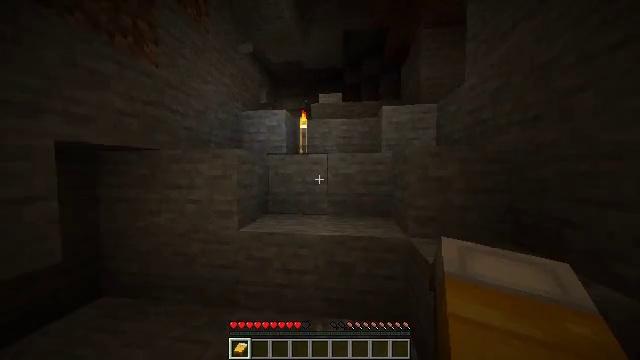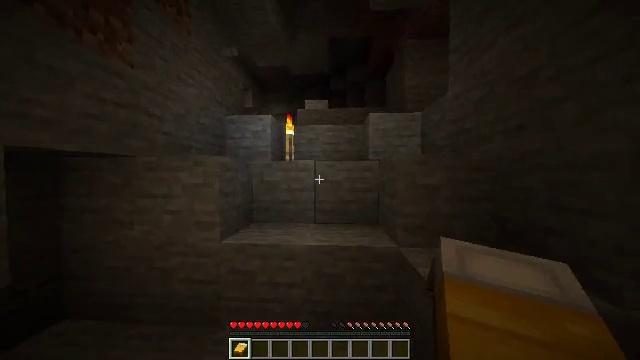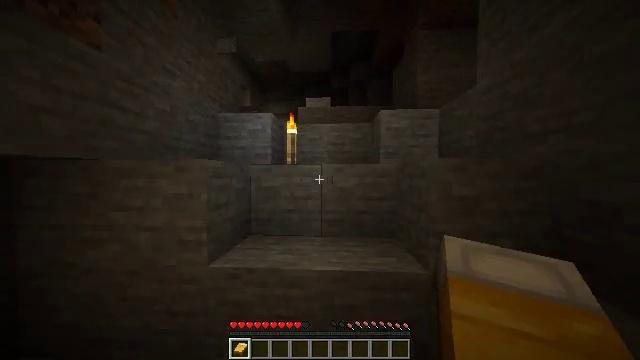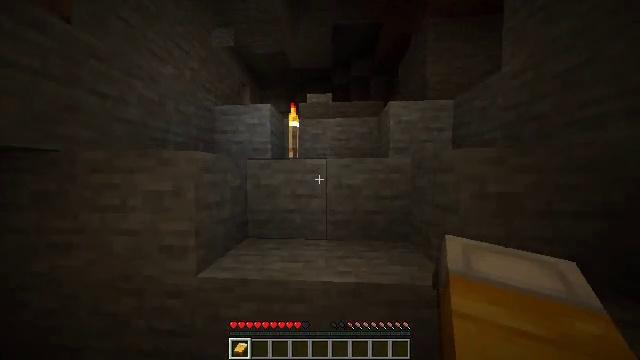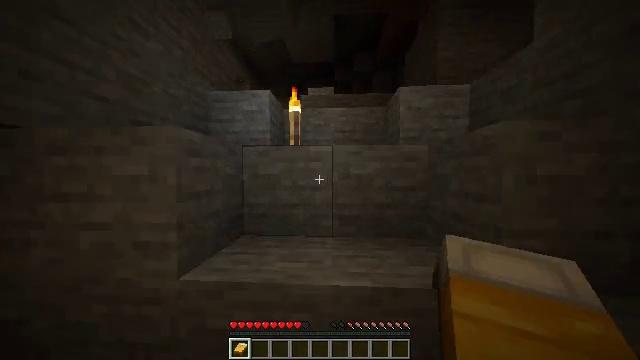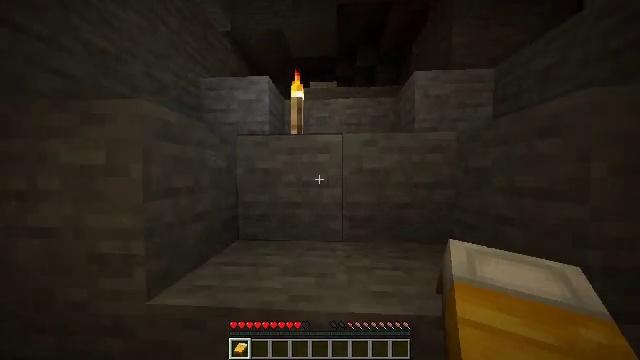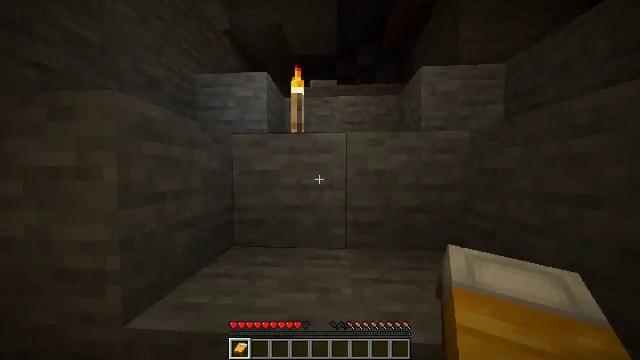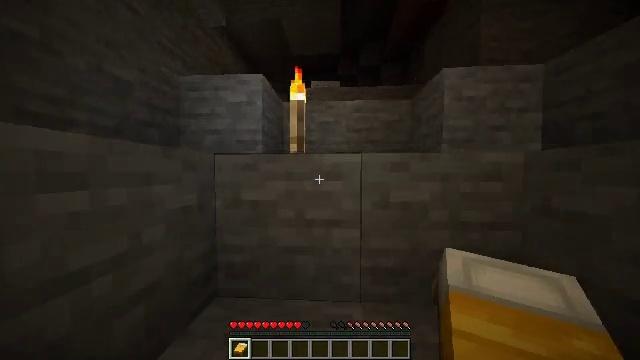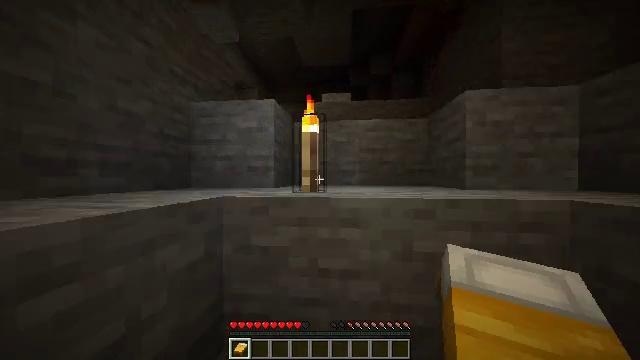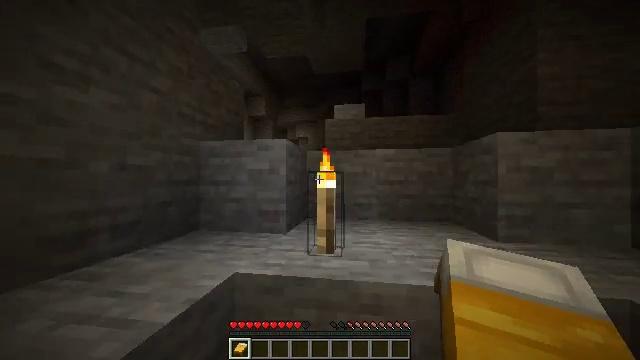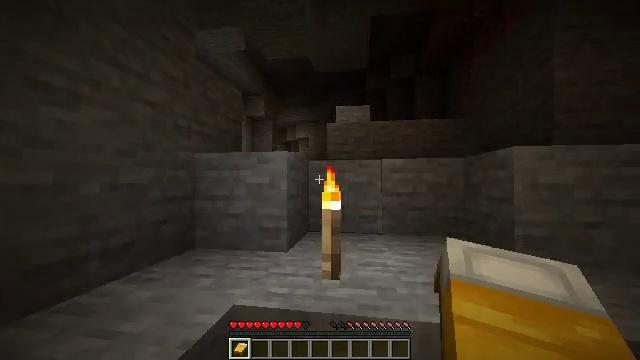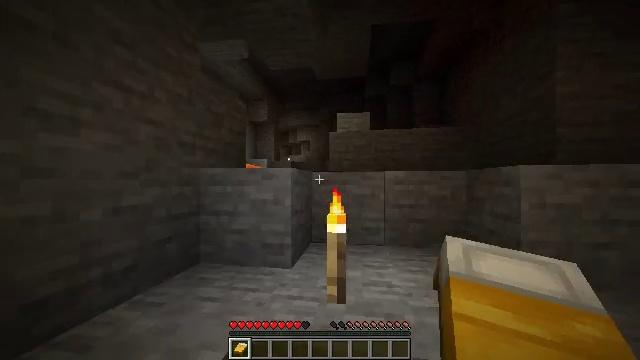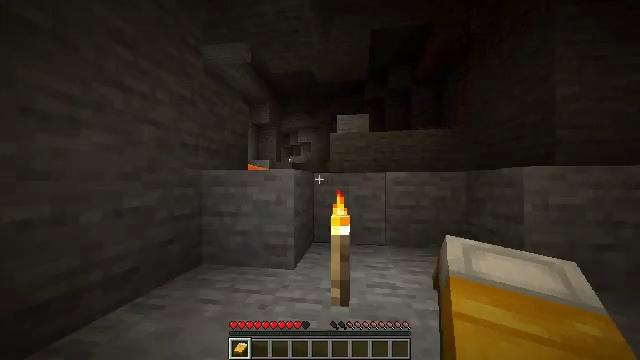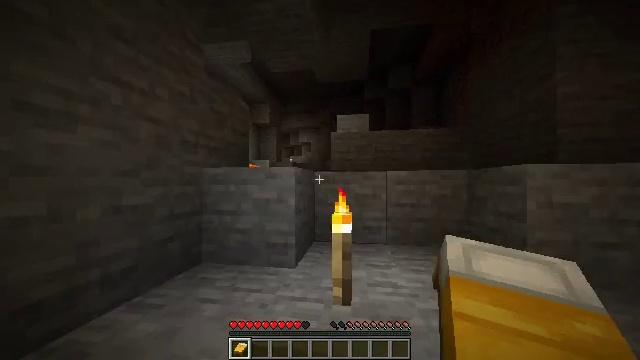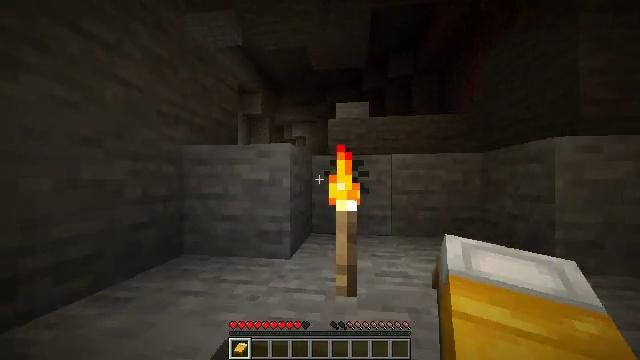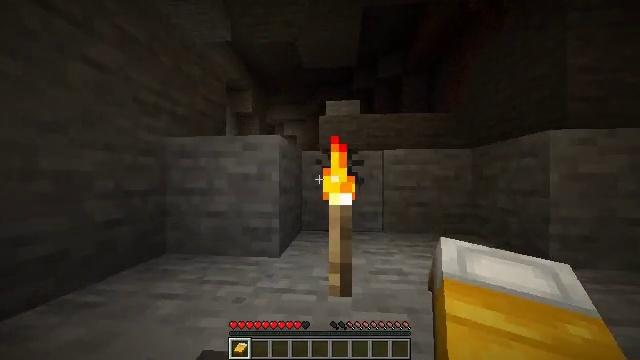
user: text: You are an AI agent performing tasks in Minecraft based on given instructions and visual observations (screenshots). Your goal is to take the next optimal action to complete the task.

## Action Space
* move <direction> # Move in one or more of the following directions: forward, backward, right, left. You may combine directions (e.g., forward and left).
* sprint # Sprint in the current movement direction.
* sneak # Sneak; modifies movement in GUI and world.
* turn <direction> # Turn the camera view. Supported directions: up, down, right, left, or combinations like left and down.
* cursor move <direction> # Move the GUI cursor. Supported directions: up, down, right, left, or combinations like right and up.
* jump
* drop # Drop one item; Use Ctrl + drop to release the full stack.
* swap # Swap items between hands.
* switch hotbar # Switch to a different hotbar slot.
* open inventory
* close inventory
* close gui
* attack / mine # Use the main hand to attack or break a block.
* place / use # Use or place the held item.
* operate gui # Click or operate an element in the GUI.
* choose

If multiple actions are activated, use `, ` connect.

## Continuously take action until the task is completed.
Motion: motion action
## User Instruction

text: Hunt a slime.
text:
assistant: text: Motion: move forward, sprint, turn right and up, jump
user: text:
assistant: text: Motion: move forward, sprint, jump
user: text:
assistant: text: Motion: move forward, sprint, jump
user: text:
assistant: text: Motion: move forward, sprint, jump
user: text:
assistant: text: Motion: move forward, sprint, jump
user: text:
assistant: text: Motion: move forward, sprint, jump
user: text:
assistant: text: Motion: move forward, sprint, jump
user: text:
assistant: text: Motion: move forward, sprint, turn left and up, jump
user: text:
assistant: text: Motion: move forward, sprint, turn left, jump
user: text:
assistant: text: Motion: move forward, sprint, jump
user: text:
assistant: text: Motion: move forward, sprint, jump
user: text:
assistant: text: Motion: move forward, sprint, jump
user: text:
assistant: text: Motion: move forward, sprint, jump
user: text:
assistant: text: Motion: move forward, sprint, turn right, jump
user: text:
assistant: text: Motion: move forward, sprint, turn right, jump
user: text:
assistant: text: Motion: move forward, sprint, turn right, jump
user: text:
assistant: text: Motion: move forward, sprint, turn right, jump
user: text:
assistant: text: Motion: move forward, sprint, turn right, jump
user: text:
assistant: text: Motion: move forward, sprint, jump
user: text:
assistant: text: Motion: move forward, sprint, jump
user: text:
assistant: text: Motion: move forward and move right, sprint, jump
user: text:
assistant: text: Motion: move forward and move right, sprint, jump
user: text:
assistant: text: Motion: move forward and move right, sprint, jump
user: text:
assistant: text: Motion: move forward and move right, sprint, turn left and down, jump
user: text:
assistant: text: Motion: move forward and move right, sprint, turn left and down, jump
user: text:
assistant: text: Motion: move forward, sprint, turn down, jump
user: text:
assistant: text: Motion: move forward, sprint, turn down, jump
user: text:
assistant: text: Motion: move forward, sprint, turn left and down, jump
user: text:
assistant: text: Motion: move forward, sprint, jump
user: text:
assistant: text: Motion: move forward, sprint, jump